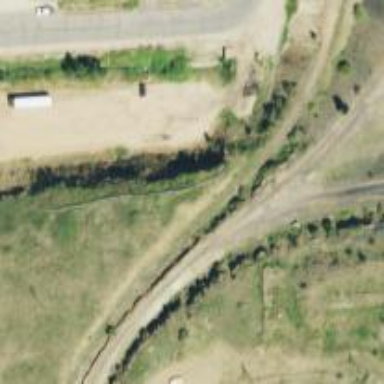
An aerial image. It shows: Preserved railway.